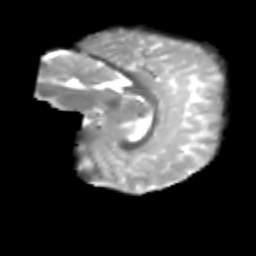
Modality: T2w
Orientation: sagittal
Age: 8
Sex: female
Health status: healthy